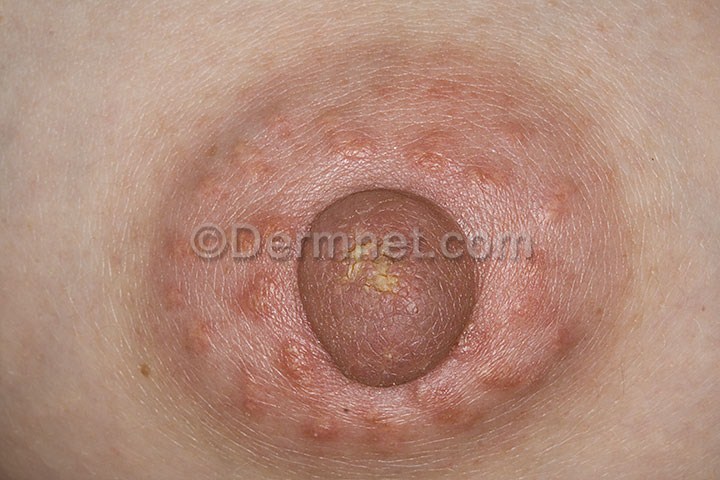
Disease: Seborrheic Keratoses and other Benign Tumors